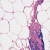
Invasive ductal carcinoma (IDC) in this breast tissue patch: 0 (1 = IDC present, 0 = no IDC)